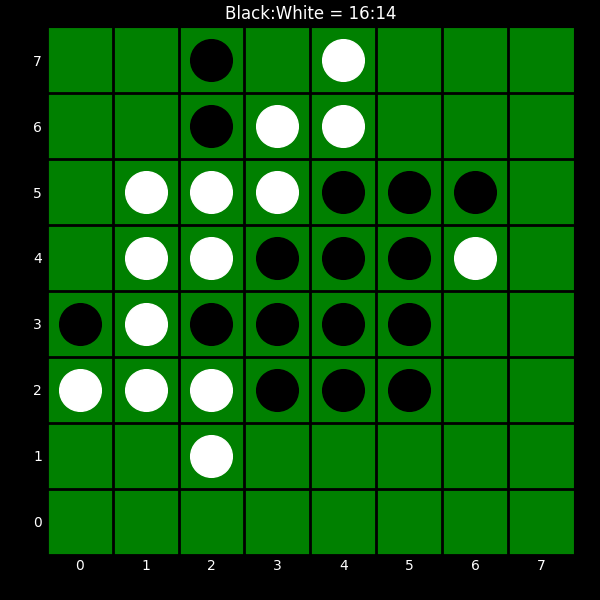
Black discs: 16
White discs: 14